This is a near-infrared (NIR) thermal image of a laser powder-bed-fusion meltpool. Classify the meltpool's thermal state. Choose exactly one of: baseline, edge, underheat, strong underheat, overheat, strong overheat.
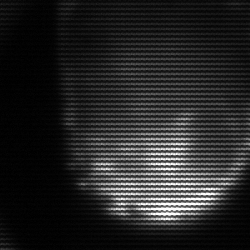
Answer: edge